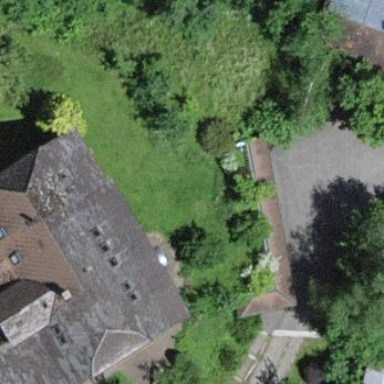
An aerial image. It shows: Shed building.